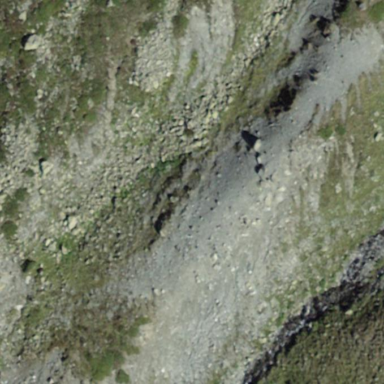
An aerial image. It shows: Natural scree.